Field crop: tomato
Growth stage: 1
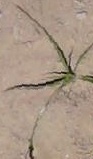
Species: cyperus